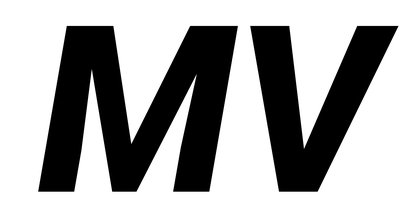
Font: Roboto-Italic_ExtraBold_Italic